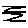
Label: zigzag